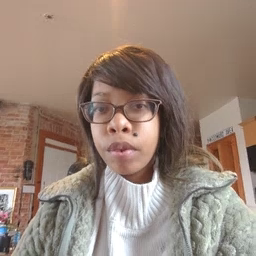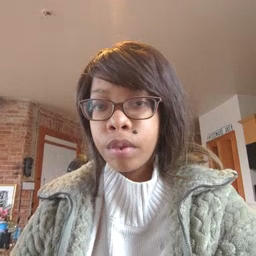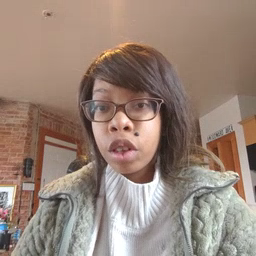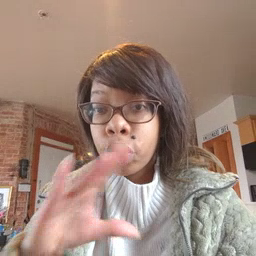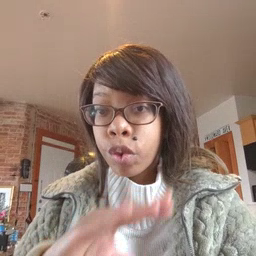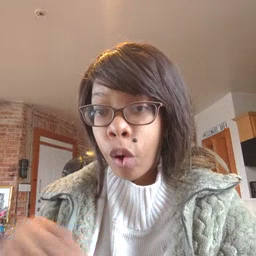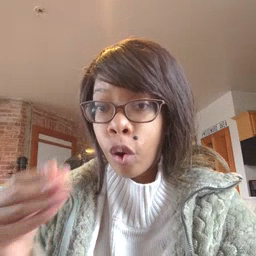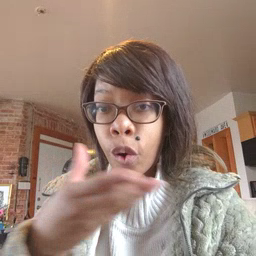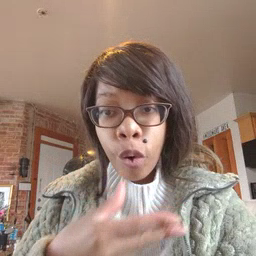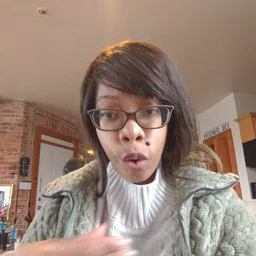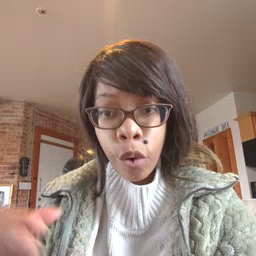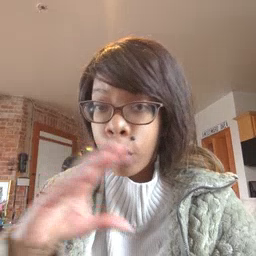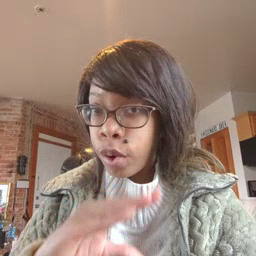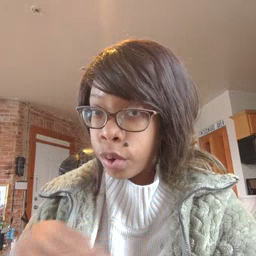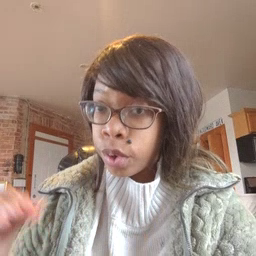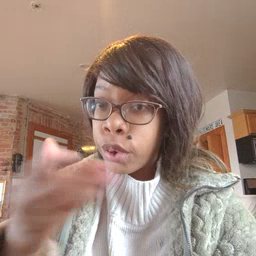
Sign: story